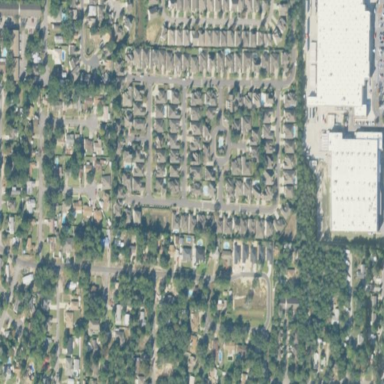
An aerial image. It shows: Residential area consisting of single-family homes.